Question: I had a very nice idea to make my project much prettier.
I want that the footer is standard like in the picture below:

And when i scroll further down now, that the footer goes up and bellow it is all the stuff like the "Impressum" and "Contact".
I searched the Internet for various solutions but couldn't find something fitting.
I hope you can help me.
Code of my footer:
HTML:
'''
<footer>
<div class="footer">
<p class="footer-text"><a href="{{ path('homepage') }}">OneClick</a></p>
</div>
</footer>
'''
CSS:
'''
.footer {
position: fixed;
left: 0px;
right: 0px;
bottom: 0px;
width: 100%;
padding-top: 10px;
background: #F28724;
font-size: 1.3em;
}
.footer-text {
color: #3a3a3a;
}
.footer-text > a {
color: #3a3a3a;
display: table;
text-align: center;
margin-right: auto;
margin-left: auto;
}
'''
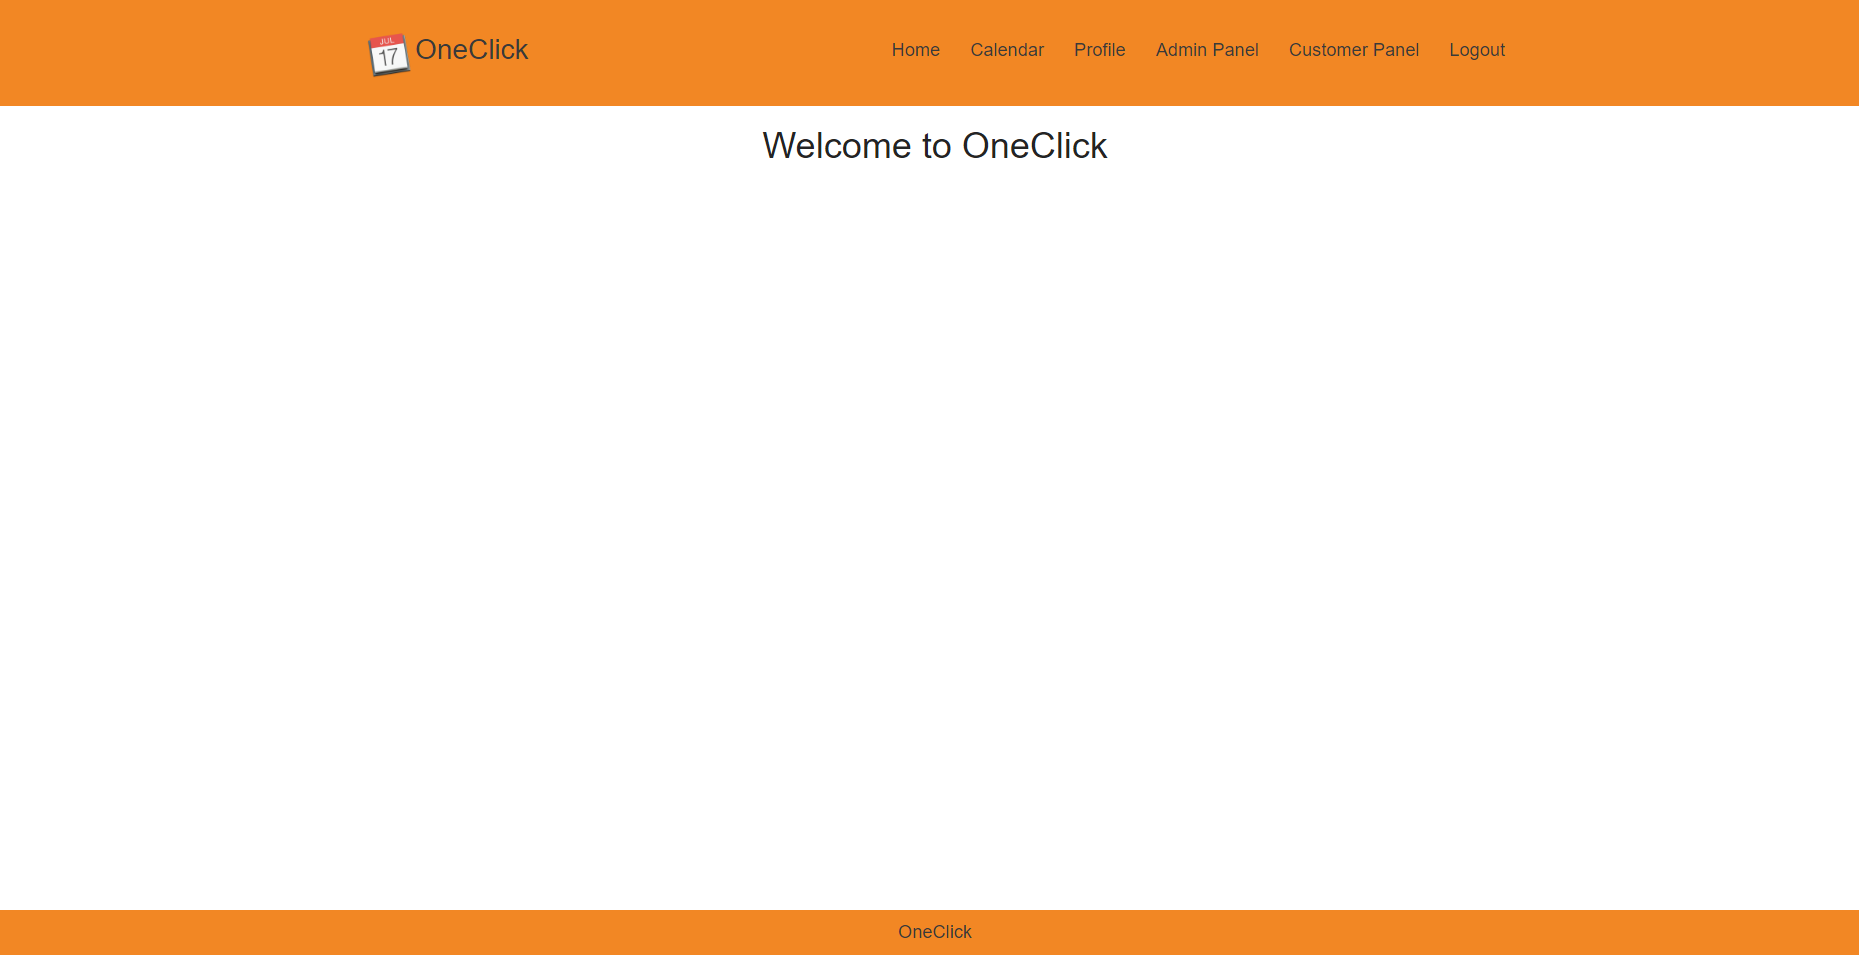
Answer: '''
$(function() {
$(window).scroll(function() {
if ($(document).scrollTop() > 100) {
$('.footerContent').slideDown(650);
} else if ($(document).scrollTop() < 100) {
$('.footerContent').fadeOut(500);
}
});
})
'''
'''
body,
html {
height: 1000px;
}
.footer {
position: fixed;
z-index: 99;
left: 0px;
right: 0px;
bottom: 0px;
width: 100%;
padding-top: 10px;
background: #F28724;
font-size: 1.3em;
}
.footer-text {
color: #3a3a3a;
}
.footer-text > a {
color: #3a3a3a;
display: table;
text-align: center;
margin-right: auto;
margin-left: auto;
}
.footerContent {
height: 150px;
position: fixed;
bottom: 0;
width: 100%;
left: 0;
background: #F28724;
display: none;
}
'''
'''
<script src="https://ajax.googleapis.com/ajax/libs/jquery/2.1.1/jquery.min.js"></script>
<div class="footer">
<p class="footer-text"><a href="{{ path('homepage') }}">OneClick</a>
</p>
</div>
<div class="footerContent">
<p>Contact ...
<p>
</div>
'''